Question: Actually I am facing an error while uploading the images and insert it into post in wordpress.
Here I am Unable to view the uploaded images in the Media Library

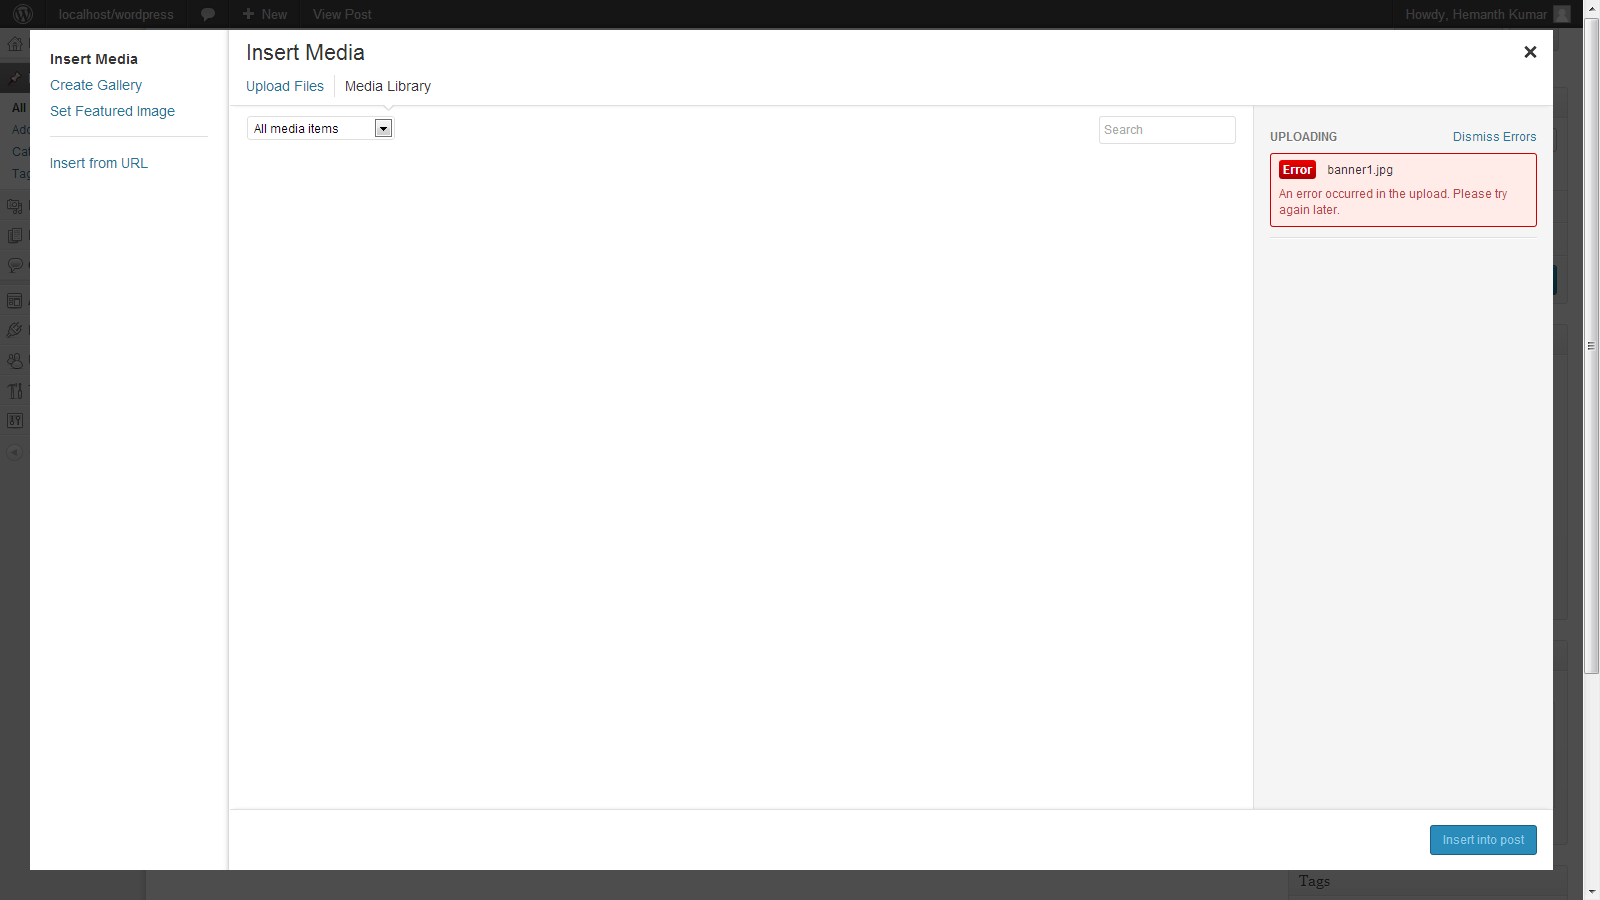
Answer: Try to check permission of that "upload" folder, give 777 or remove read only from whole subfolders of "upload" folder.
give 777 to "upload"
Thanks